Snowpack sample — Snodgrass Mountain, Crested Butte, Colorado (2/4/25, 12:06 PM MST)
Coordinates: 38.923, -106.968
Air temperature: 35 °F
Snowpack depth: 80 cm
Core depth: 60 cm
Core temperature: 32 °F
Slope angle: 14°, slope face: 78°
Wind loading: low
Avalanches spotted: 0
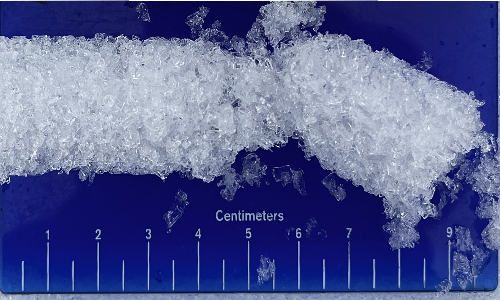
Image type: core
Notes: No avalanches nearby, unusually warm weather for the last month reported by residents, Collected 25 yards from treeline